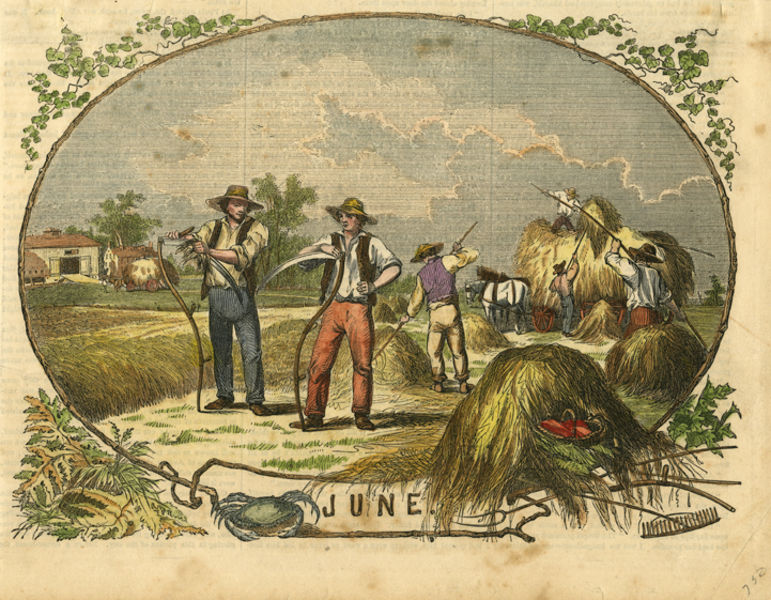
Titel: June (part of The Twelve Months of the Year)
Standort: Amherst (Massachusetts, USA)
Institution: Mead Art Museum, Amherst College
Schlagwörter: himmel, männer, rahmen, häuser, bauern, oval, ernte, garben, heu, dorf, romantik, blue, hat, men, people, red, painting, print, brown, krabbe, buch, clouds, sky, stone, building, field, house, summer, autumn, grass, plants, hats, sketch, fall, sense, heuwagen, peasants, basket, ivy, colors, crop, carriage, farm, farmer, horse, wagon, fields, work, working, farmers, trousers, juni, scythe, barn, vines, workers, tools, hay, calendar, hoe, straw hat, farming, rake, june, harvest, 1850, crops, crab, haymaking, cutting, harvesting, peasents, bale, une, scythes, baling